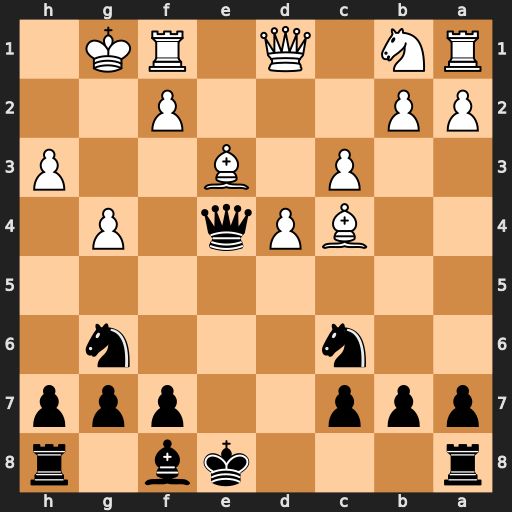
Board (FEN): r3kb1r/ppp2ppp/2n3n1/8/2BPq1P1/2P1B2P/PP3P2/RN1Q1RK1
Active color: b
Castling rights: kq
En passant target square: -
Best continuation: Nh4 f3 Qxe3+